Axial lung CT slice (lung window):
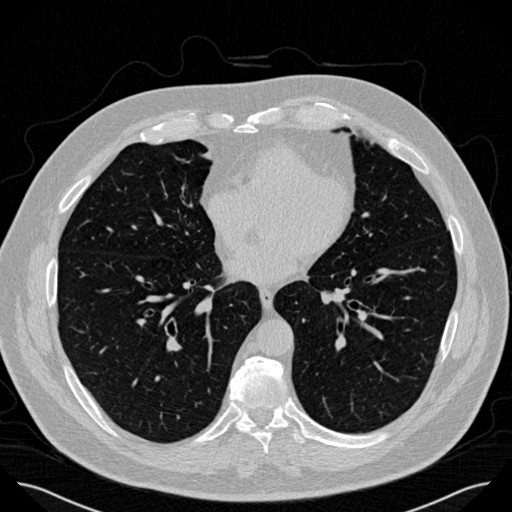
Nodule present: no